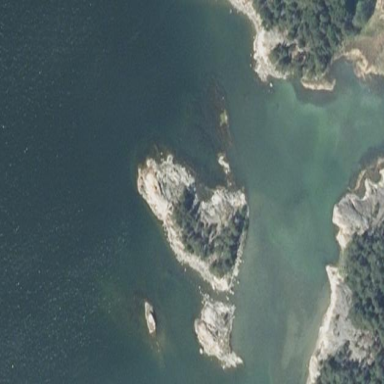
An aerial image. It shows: Islet with natural coastline. It is nature reserve area.